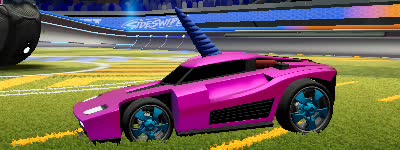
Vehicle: breakout